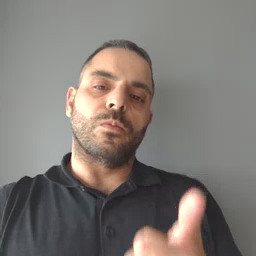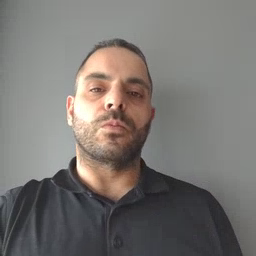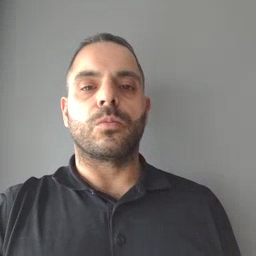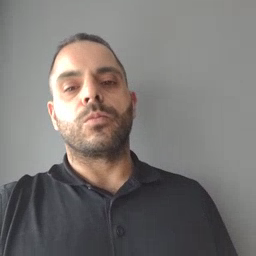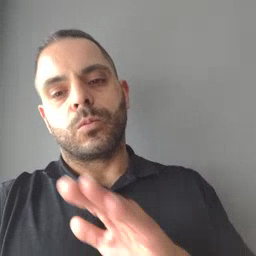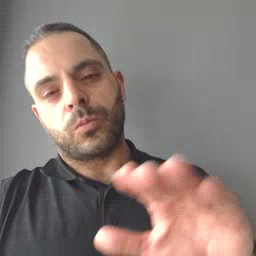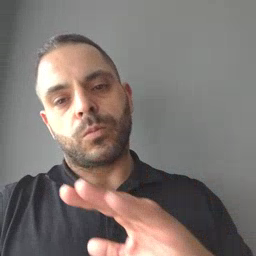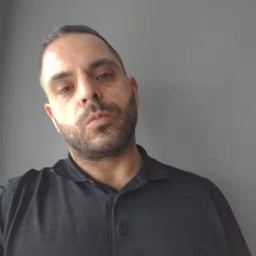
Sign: clean